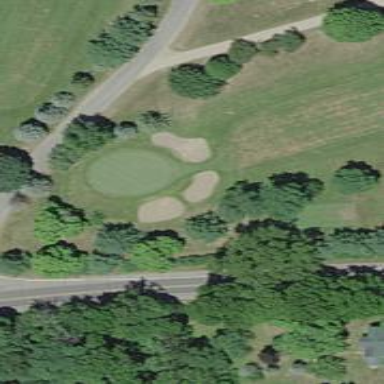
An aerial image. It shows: Golf hole.